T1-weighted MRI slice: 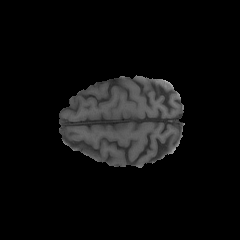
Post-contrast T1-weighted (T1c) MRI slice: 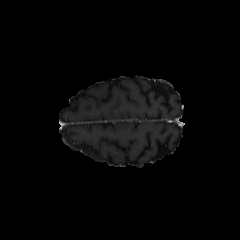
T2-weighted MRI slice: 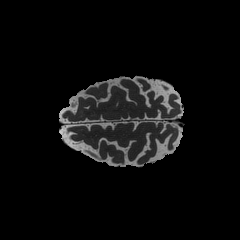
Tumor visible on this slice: no